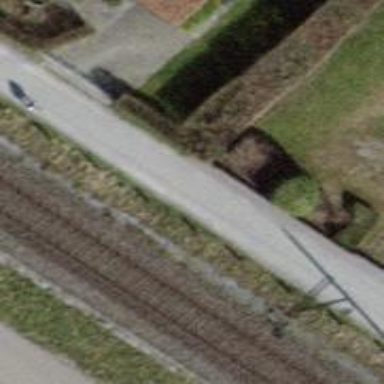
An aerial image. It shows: Hedge acting as barrier.